Field crop: maize
Growth stage: 2
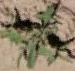
Species: atriplex